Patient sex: M
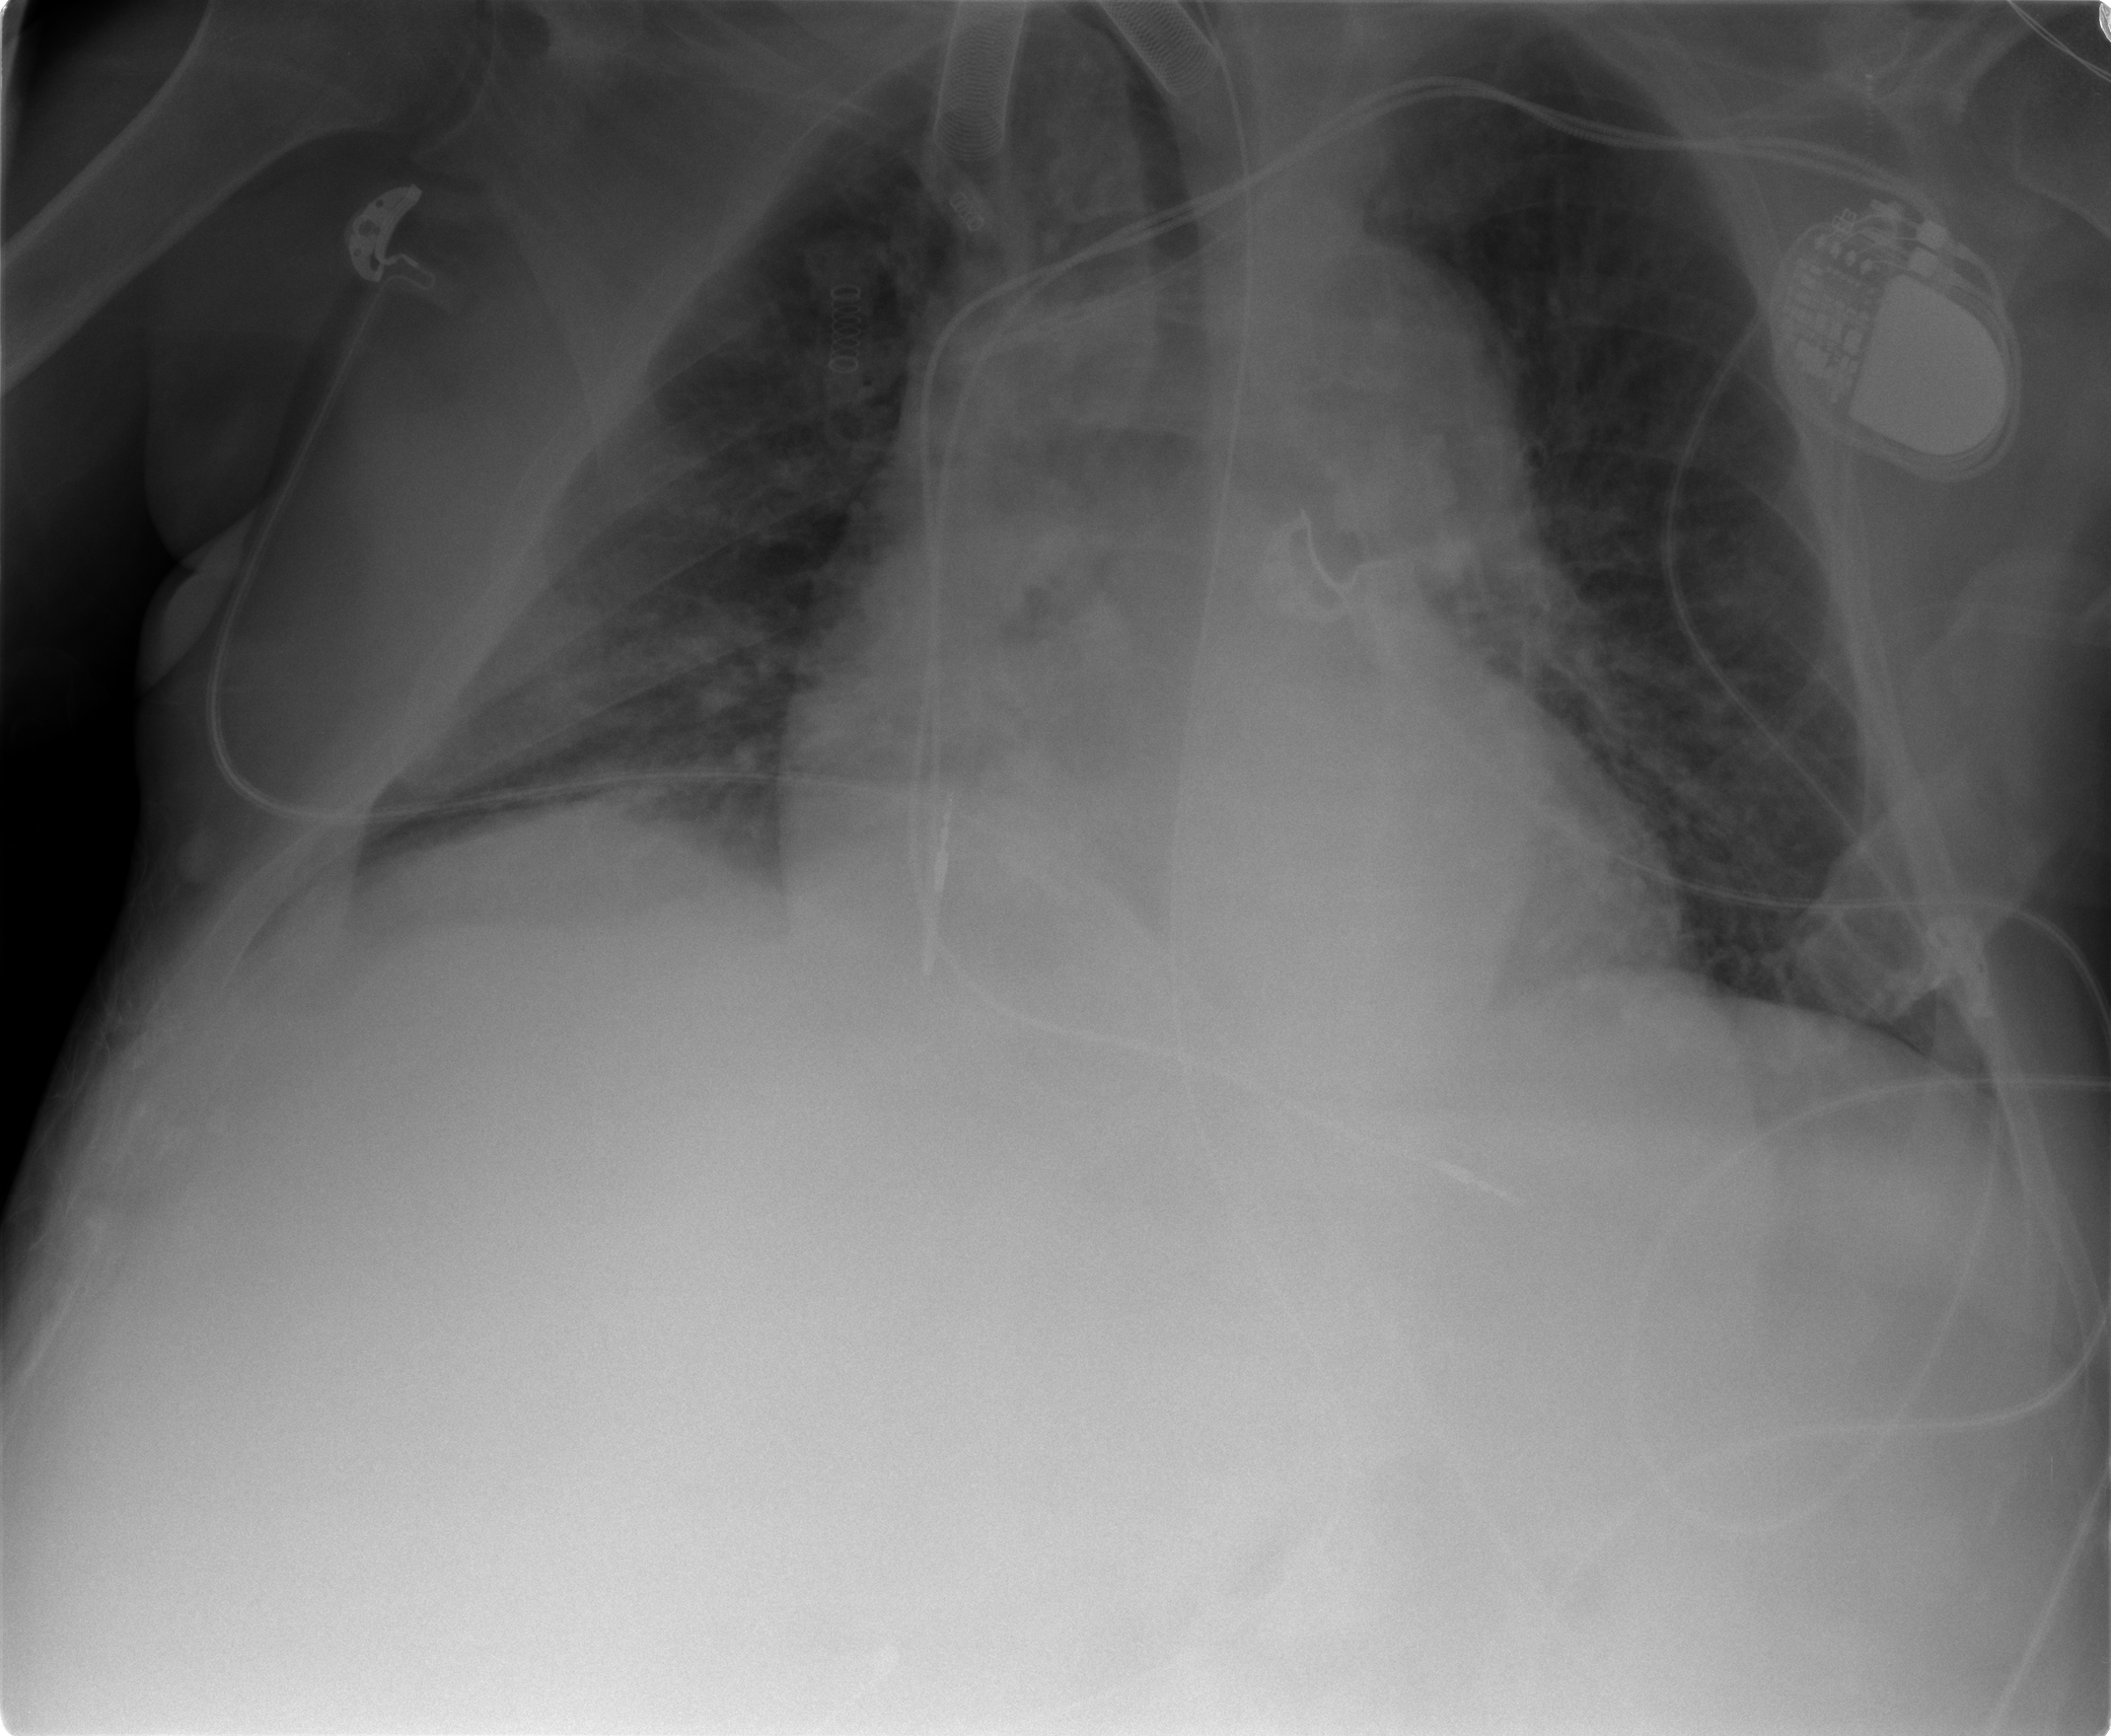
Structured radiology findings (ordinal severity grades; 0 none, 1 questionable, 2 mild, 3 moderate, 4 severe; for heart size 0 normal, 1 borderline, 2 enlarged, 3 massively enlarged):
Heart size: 3
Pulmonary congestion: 3
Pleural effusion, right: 0
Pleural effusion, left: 0
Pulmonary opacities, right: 2
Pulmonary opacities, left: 2
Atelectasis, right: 2
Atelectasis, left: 2